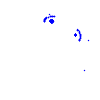
Particle: electron